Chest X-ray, PA view. Patient: 61 years old, sex F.
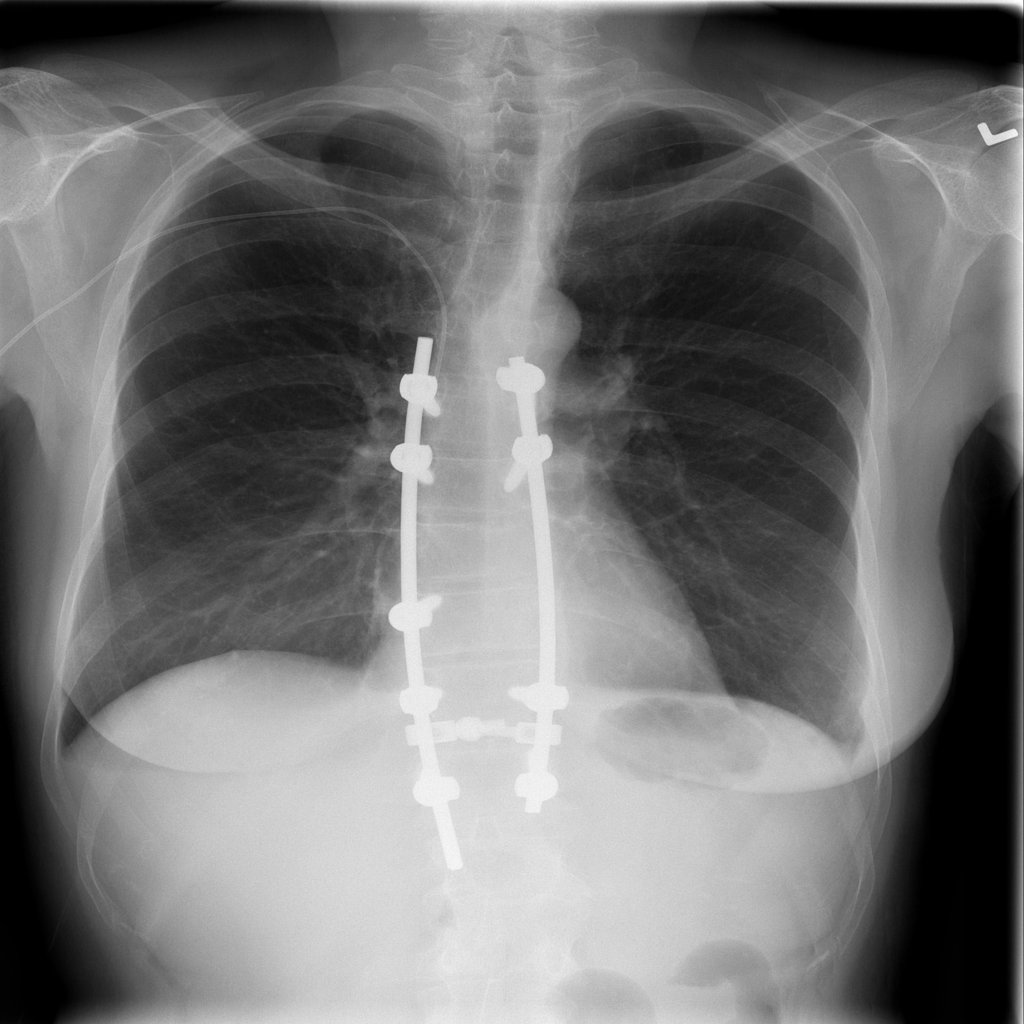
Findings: Effusion